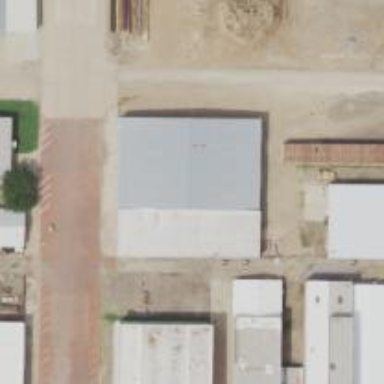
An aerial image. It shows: Warehouse.